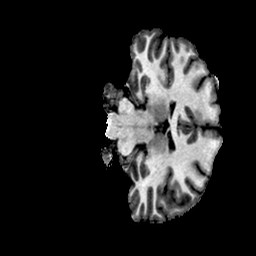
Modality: T1w
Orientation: coronal
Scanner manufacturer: ge
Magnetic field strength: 3 T
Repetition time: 0.00766 s
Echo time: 0.003476 s